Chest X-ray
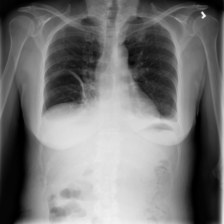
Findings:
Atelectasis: positive
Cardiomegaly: negative
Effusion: positive
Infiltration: positive
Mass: negative
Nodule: negative
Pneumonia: negative
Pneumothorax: negative
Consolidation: negative
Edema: negative
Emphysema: negative
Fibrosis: negative
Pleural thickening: negative
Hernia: negative